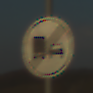
Verkehrszeichen: EndeUeberholverbotKraftfahrzeuge
Umgebung: Outdoor, RoadRail
Tageszeit: SunriseSunset
Wetter: PartlyCloudy
Licht: Natural
Jahreszeit: NotSpecified
Kontrast: HighContrast